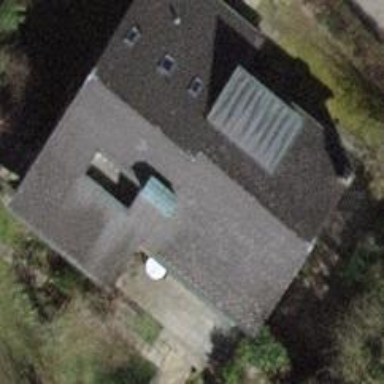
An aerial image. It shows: Building with tile roof.